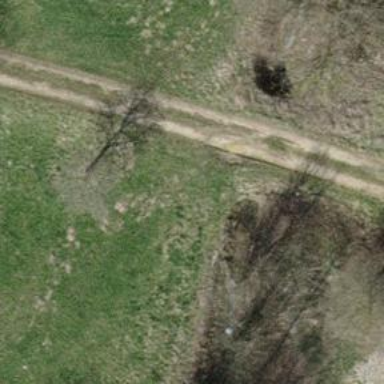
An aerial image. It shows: Culvert tunnel.